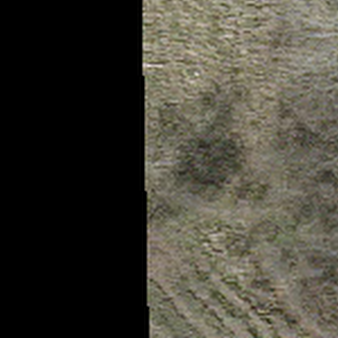
Label: other